Question: Increase spacing between icon and cursor in search bar
So I want to add a space between the searchIcon and the text that the user enters as it's too close to one another.

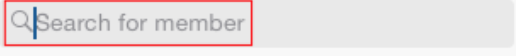
Answer: Take a look at the <URL> by Apple and look for 'searchTextPositionAdjustment'.
To create a gap of 10 pixels between the icon and the text you could do the following in your code:
'searchBar.searchTextPositionAdjustment = UIOffsetMake(10.0f, 0.0f);'